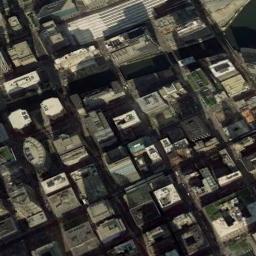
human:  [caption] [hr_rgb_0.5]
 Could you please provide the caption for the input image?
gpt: There are many densely arranged buildings and several roads and many trees in a business district .

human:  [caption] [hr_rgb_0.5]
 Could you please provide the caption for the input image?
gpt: The commercial area is consist of many tall buildings .

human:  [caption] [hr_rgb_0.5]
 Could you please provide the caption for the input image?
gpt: A dense commercial area has lots of buildings arranged neatly and some roads go through the commercial area .

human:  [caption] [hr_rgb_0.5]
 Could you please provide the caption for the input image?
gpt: The building is very high .

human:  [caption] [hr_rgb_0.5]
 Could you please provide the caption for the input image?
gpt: There are buildings arranged densely on a commercial area .